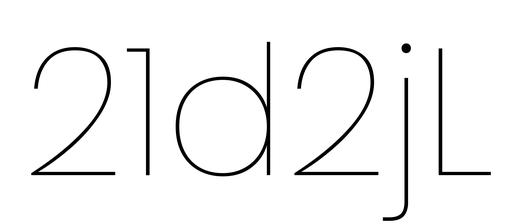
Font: Poppins-Thin